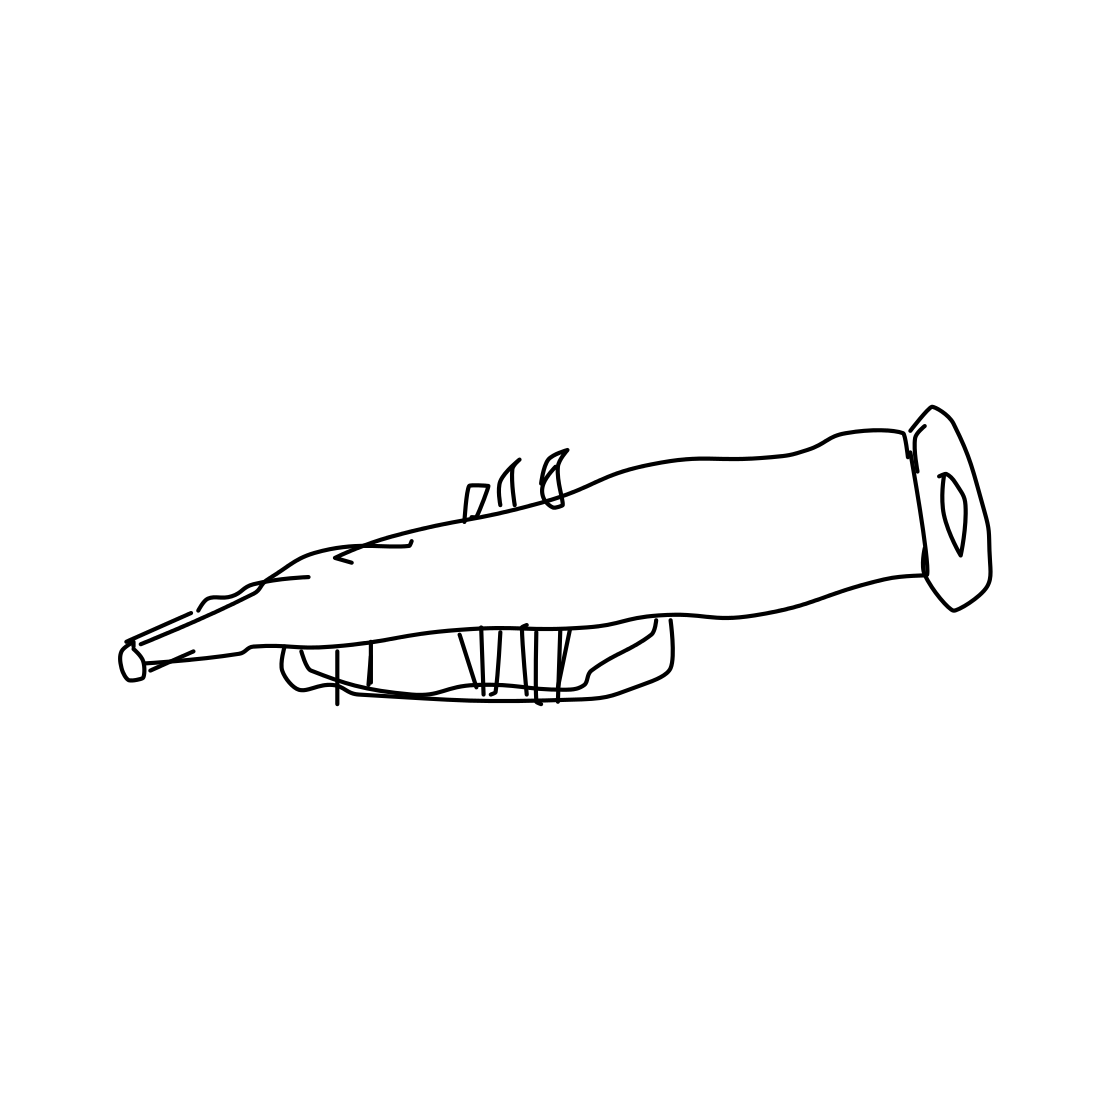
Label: trumpet